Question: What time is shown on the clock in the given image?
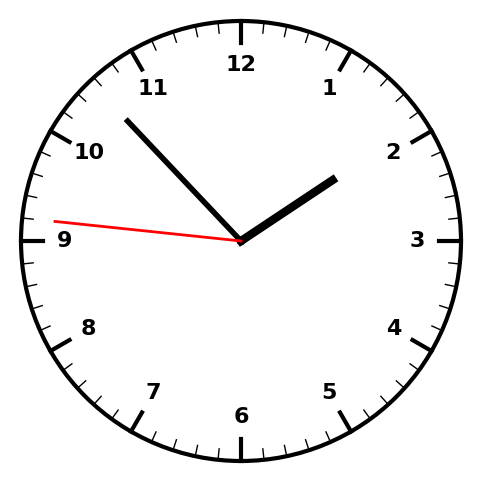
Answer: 01:52:46